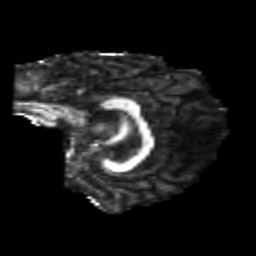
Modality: FA
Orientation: sagittal
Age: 24
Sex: female
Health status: healthy
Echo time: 0.074 s